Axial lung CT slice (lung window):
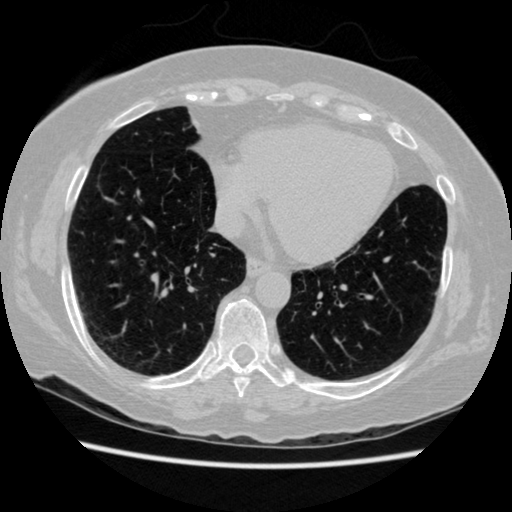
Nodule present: no